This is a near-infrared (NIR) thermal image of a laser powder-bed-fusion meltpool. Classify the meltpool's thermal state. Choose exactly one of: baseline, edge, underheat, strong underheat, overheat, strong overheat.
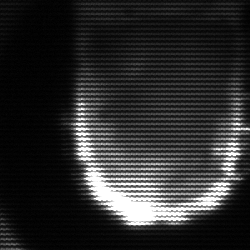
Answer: baseline